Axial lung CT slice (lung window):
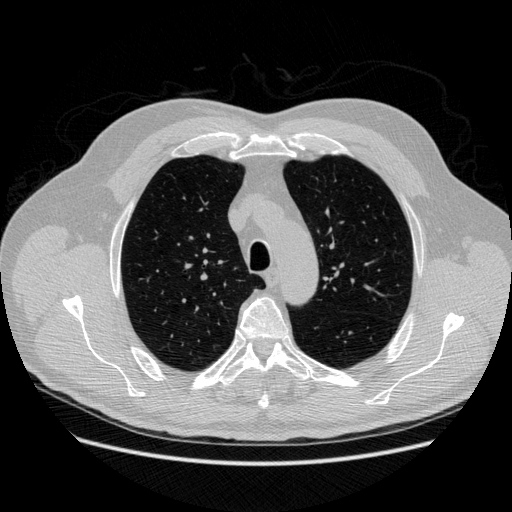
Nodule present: no